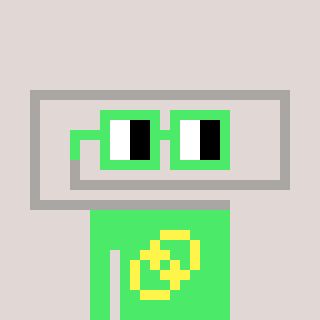
a pixel art character with square light green glasses, a paperclip-shaped head and a teal-colored body on a warm background